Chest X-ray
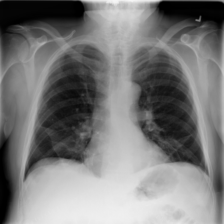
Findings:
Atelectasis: positive
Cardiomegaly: negative
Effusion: negative
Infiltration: negative
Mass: negative
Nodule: negative
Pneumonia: negative
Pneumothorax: negative
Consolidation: negative
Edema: negative
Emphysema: negative
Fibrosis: negative
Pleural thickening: negative
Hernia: negative